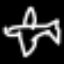
Label: airplane